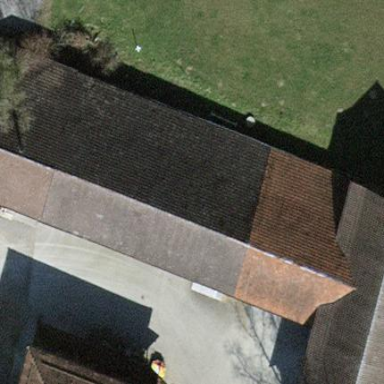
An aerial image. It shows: Stable building.